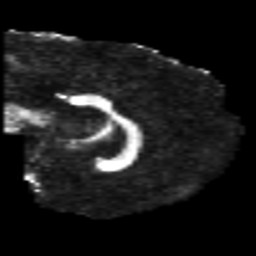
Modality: FA
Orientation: sagittal
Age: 23
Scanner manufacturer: philips
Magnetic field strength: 3 T
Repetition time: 8.596 s
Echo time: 0.1268 s